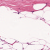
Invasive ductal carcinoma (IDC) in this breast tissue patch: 0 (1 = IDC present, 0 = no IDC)